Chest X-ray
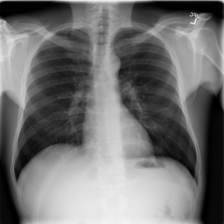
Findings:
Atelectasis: negative
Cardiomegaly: negative
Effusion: negative
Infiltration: negative
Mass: negative
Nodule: negative
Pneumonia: negative
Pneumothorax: negative
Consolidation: negative
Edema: negative
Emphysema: negative
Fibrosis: negative
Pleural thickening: negative
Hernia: negative